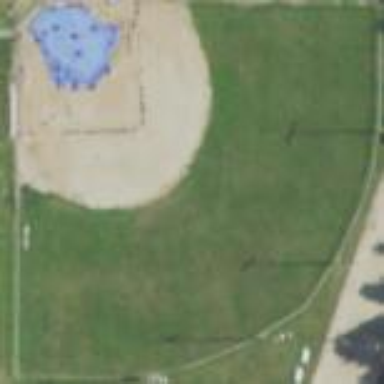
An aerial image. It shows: Baseball pitch for leisure land activities.